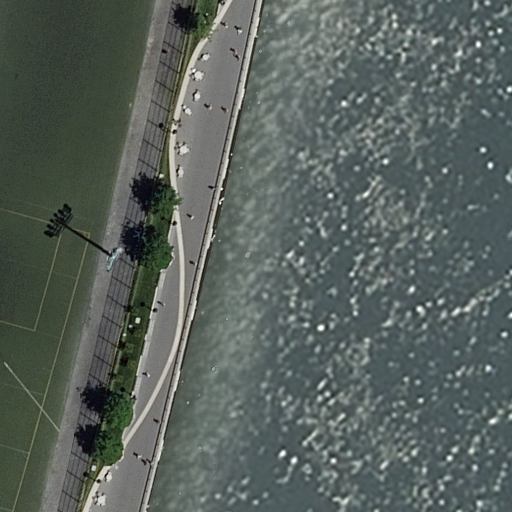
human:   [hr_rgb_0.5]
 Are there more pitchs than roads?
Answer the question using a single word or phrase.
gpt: no

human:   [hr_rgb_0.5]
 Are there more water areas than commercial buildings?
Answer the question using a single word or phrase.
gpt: yes

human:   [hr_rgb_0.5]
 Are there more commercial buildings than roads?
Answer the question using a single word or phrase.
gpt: no

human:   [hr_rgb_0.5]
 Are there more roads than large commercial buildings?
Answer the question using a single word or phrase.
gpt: yes

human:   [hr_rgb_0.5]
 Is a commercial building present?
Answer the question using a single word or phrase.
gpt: no

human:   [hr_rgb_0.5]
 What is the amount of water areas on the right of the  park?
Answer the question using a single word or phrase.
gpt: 1

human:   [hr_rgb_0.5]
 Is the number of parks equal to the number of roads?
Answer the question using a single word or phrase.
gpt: yes

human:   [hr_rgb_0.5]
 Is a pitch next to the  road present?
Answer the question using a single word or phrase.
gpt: yes

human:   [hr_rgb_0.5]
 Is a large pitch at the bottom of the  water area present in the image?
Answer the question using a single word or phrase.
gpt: no

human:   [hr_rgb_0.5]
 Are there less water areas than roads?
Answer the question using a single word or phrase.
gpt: no

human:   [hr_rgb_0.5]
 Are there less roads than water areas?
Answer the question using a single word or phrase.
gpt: no

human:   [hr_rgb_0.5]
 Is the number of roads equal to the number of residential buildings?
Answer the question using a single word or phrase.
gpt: no

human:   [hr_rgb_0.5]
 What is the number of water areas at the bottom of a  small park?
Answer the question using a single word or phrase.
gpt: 0

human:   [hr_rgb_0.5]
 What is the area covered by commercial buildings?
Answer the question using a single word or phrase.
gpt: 0m2

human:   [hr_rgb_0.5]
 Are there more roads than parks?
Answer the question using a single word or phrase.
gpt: no

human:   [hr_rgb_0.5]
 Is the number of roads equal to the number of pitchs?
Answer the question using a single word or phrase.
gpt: yes

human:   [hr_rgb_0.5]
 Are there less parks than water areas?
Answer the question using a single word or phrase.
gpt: no

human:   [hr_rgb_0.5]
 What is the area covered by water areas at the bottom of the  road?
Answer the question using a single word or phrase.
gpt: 0m2

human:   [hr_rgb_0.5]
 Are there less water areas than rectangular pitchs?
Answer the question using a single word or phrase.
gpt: no

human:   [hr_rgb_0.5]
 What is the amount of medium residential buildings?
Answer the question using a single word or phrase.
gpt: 0

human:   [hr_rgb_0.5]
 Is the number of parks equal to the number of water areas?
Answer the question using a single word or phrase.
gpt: yes

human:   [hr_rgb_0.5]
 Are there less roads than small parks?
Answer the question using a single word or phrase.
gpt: no

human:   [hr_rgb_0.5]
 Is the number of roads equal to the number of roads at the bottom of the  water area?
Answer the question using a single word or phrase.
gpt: no

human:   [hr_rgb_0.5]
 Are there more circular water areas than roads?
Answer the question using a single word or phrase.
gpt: no

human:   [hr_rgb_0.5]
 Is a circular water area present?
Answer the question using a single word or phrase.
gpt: no

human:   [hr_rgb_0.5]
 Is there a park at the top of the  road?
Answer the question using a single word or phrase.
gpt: no

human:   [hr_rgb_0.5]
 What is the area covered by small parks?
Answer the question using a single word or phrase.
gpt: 0m2

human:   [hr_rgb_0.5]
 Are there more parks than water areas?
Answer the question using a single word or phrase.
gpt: no

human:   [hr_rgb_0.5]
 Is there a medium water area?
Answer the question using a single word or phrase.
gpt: no

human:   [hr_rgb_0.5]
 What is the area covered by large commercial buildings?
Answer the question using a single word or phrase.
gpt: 0m2

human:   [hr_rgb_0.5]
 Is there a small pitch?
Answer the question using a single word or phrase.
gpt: yes

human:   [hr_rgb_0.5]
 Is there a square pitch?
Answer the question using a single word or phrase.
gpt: no

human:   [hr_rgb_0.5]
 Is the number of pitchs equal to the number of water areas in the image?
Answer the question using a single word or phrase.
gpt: yes

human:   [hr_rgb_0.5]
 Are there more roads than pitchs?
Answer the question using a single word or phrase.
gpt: no

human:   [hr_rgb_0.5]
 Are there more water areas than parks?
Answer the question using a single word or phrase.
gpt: no

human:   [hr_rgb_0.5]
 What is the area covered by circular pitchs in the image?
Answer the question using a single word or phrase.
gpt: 0m2